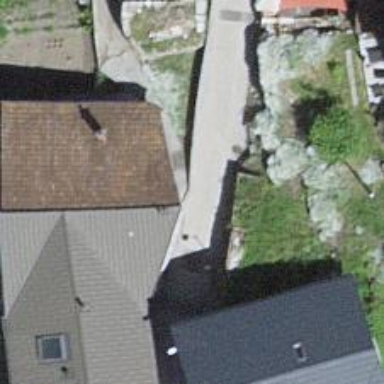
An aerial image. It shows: Retaining wall.